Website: bh-photo
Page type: address-validator
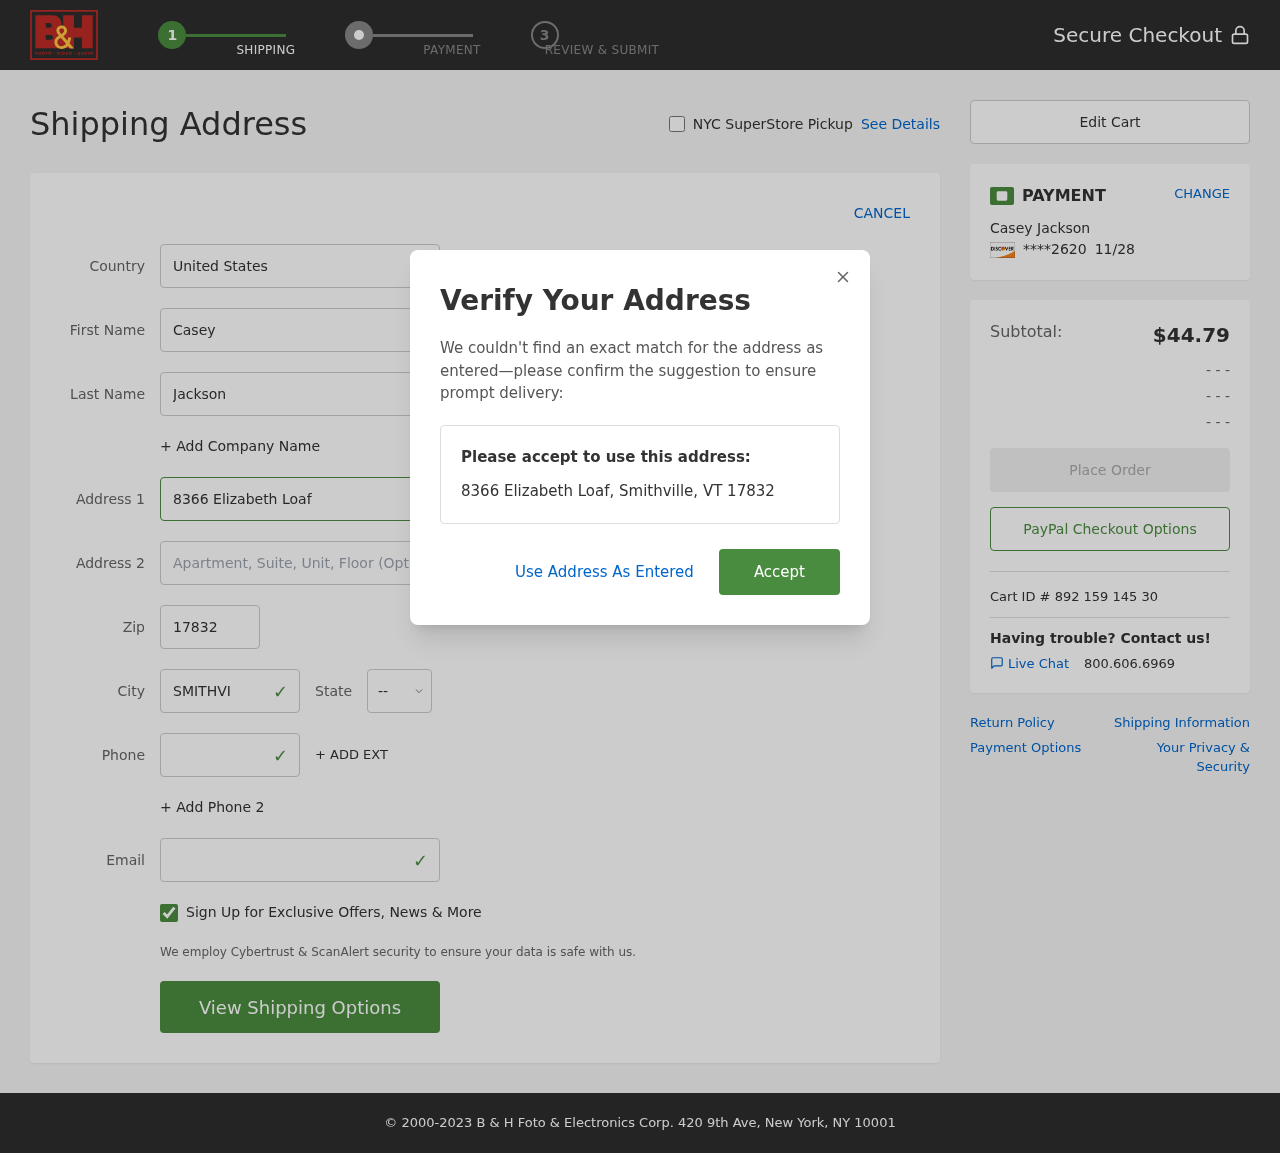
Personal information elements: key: PII_CARD_EXPIRY
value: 11/28
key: PII_CARD_LAST4
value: ****2620
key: PII_CITY
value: Smithville
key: PII_COUNTRY
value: United States
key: PII_EMAIL
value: casey_jackson@yahoo.com
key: PII_FIRSTNAME
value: Casey
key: PII_FULLNAME
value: Casey Jackson
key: PII_LASTNAME
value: Jackson
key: PII_PHONE
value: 2884079030
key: PII_POSTCODE
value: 17832
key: PII_STATE_ABBR
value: VT
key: PII_STREET
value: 8366 Elizabeth Loaf
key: PII_CITY_STATE_ZIP
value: Smithville, VT 17832
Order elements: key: ORDER_SUBTOTAL
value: $44.79
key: ORDER_ID
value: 892 159 145 30